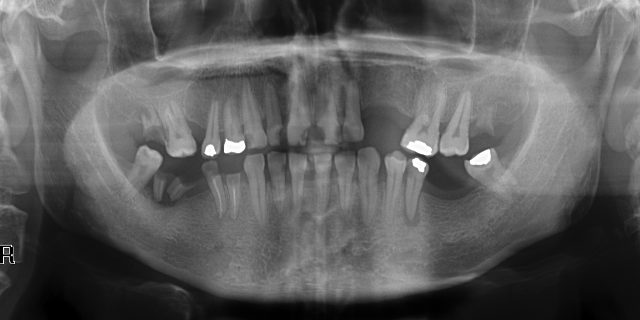
adult